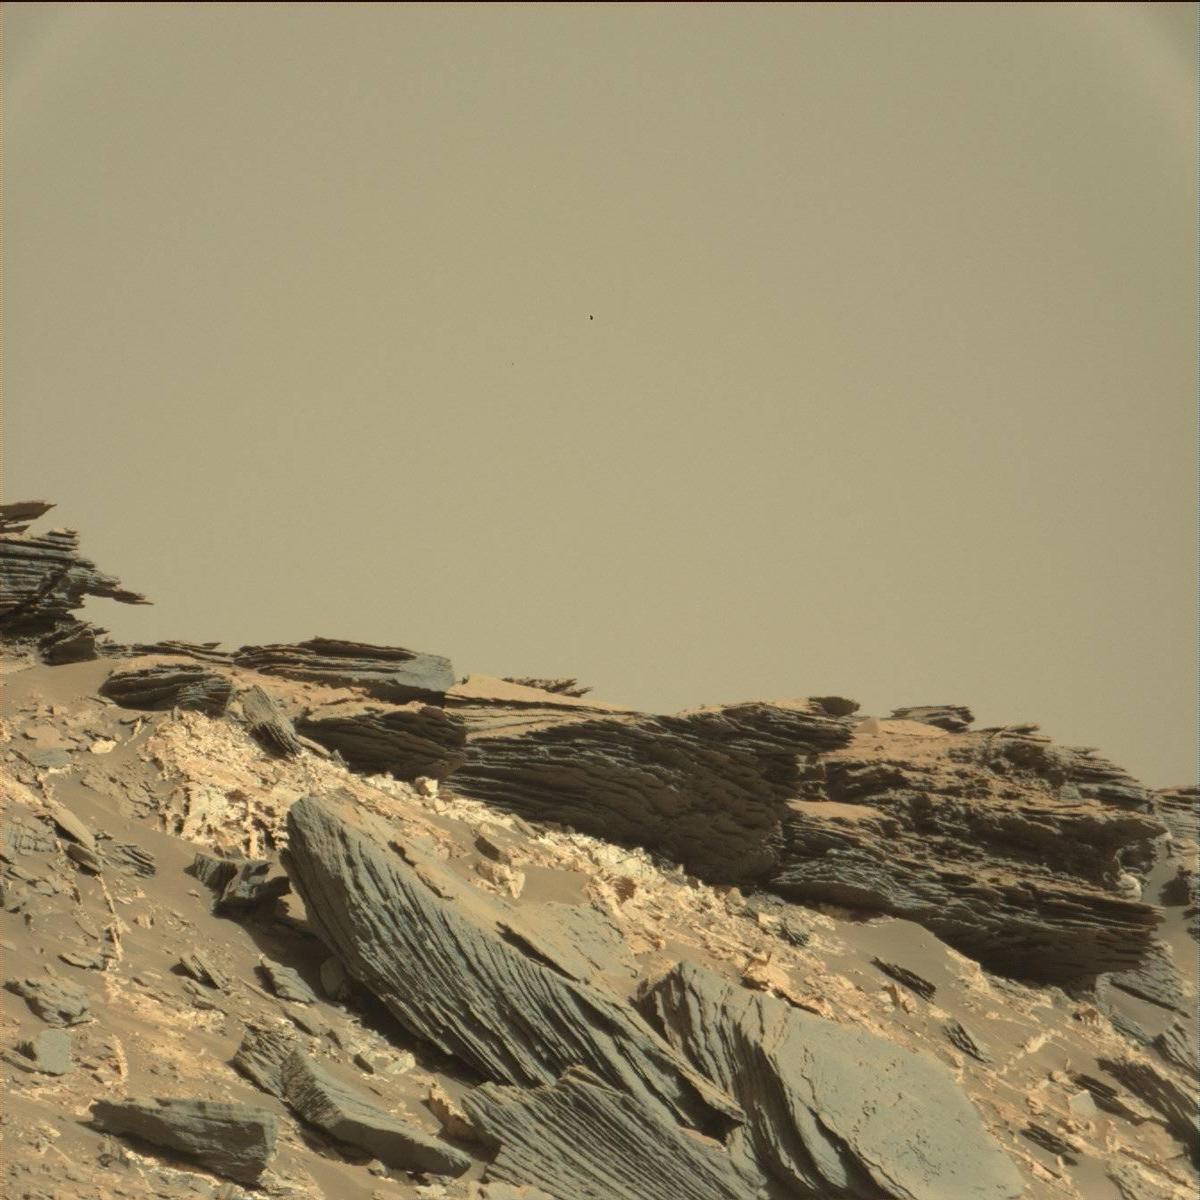
Terrain classes present: Bedrock, Rock, Sand / Soil, Sky